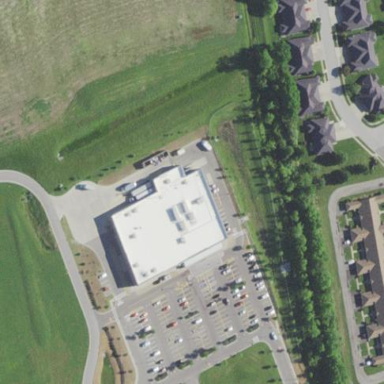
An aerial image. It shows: Retail area.